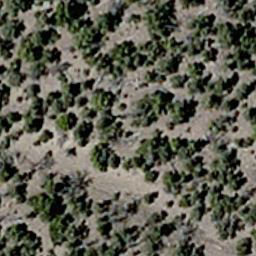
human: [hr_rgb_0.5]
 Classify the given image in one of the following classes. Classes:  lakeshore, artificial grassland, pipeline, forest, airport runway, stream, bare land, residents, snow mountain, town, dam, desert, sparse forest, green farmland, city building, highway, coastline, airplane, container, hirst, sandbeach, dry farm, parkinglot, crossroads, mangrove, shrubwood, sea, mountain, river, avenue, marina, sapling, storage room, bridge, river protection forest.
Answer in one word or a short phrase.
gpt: sparse forest